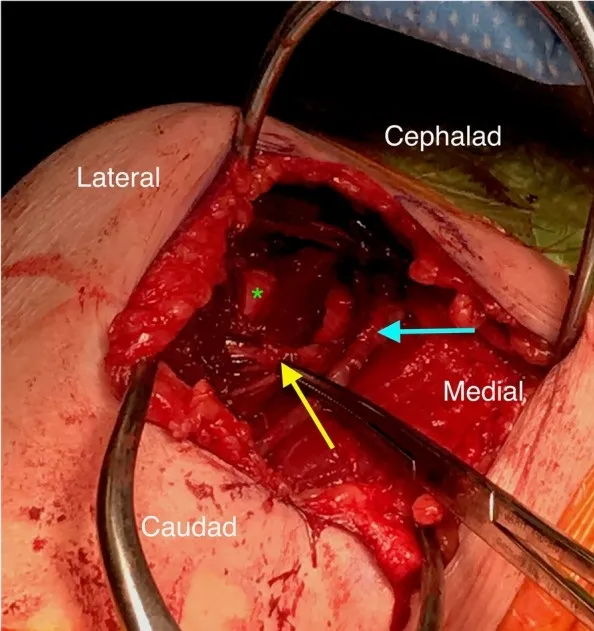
Intra-operative photograph via the deltopectoral approach to the glenohumeral joint. Yellow arrow: abberant axillary nerve, blue arrow: cephalic vein, green asterisk: humeral head.
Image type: medical_photograph (other_medical_photograph)